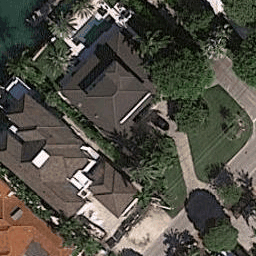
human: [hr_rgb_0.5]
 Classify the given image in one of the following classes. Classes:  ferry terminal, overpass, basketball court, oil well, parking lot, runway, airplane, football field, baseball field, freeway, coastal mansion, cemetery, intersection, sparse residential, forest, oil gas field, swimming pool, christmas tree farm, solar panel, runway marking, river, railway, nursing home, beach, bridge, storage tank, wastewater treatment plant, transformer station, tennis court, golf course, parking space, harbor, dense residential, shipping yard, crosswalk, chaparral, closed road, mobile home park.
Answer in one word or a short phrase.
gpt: coastal mansion